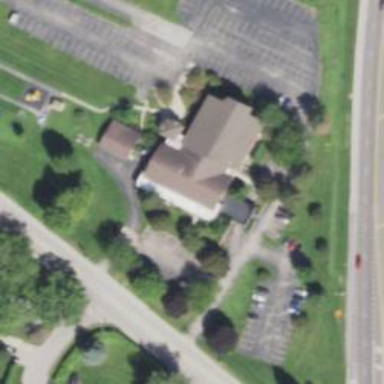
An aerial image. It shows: Beautiful church building.